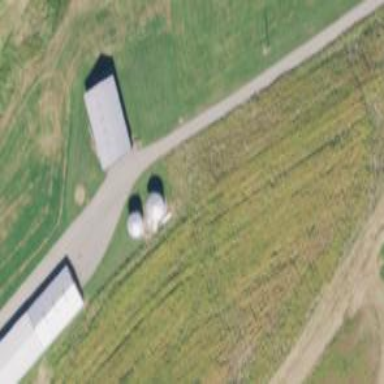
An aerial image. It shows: Silo.